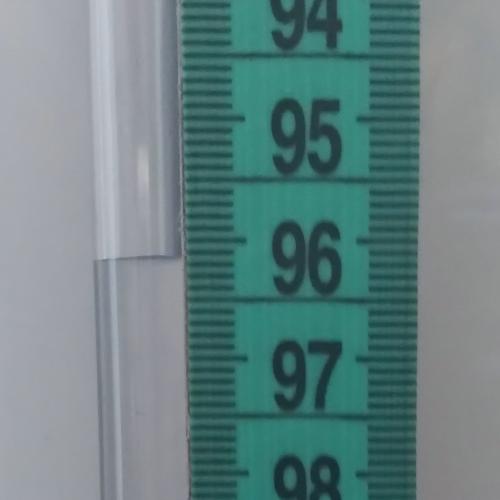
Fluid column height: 96.1 cm